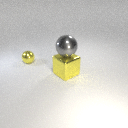
large gray metal sphere above large yellow metal cube